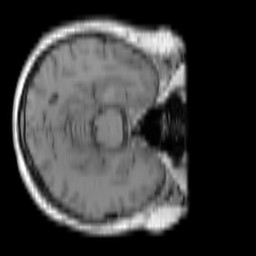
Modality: T1w
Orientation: axial
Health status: ill
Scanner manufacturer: siemens
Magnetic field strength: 3 T
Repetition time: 0.4 s
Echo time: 0.00246 s